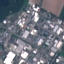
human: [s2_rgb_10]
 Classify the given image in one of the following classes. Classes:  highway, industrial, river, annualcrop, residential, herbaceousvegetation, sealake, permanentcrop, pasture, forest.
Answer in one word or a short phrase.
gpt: Industrial